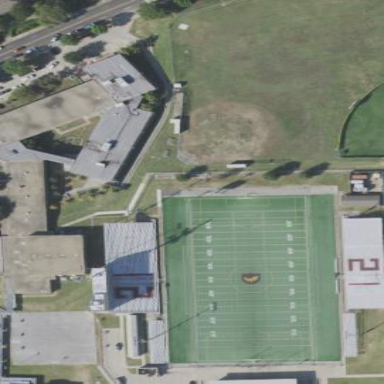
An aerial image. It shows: American football pitch.